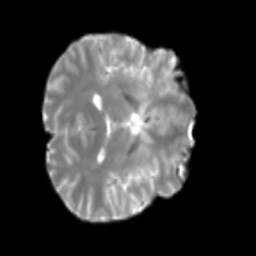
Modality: T2w
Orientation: axial
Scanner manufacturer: siemens
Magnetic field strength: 3 T
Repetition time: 4 s
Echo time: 0.0594 s